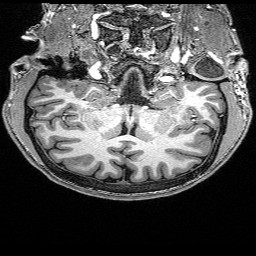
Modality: T1w
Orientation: sagittal